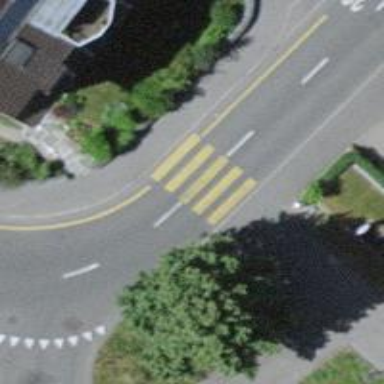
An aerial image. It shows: Kerb barrier.